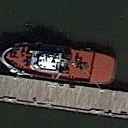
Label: civil